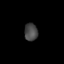
Tissue: skin
Cell type: Epithelial cells
Senescence score: 0.2861
Nuclear area (px): 231
Mean DAPI intensity: 70.442